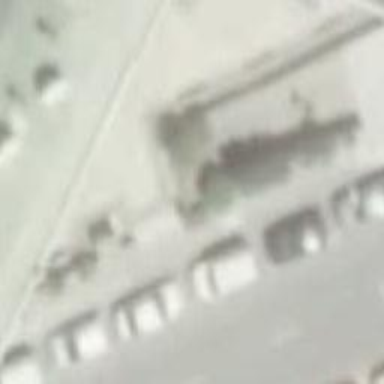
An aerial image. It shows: Parking entrance.